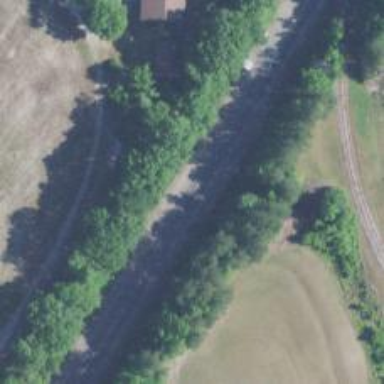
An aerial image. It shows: Site related to railway infrastructure.